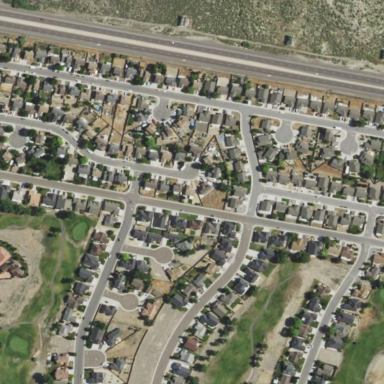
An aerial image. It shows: This residential area consists of single-family homes.